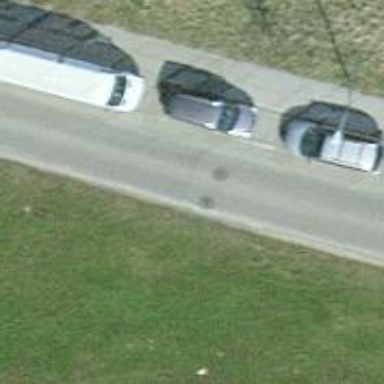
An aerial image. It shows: Parking lane with asphalt surface.